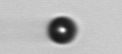
Label: bead